Question: Given some known input values and observed outputs, determine how many possible combinations exist for the unknown inputs that would produce the same outputs.
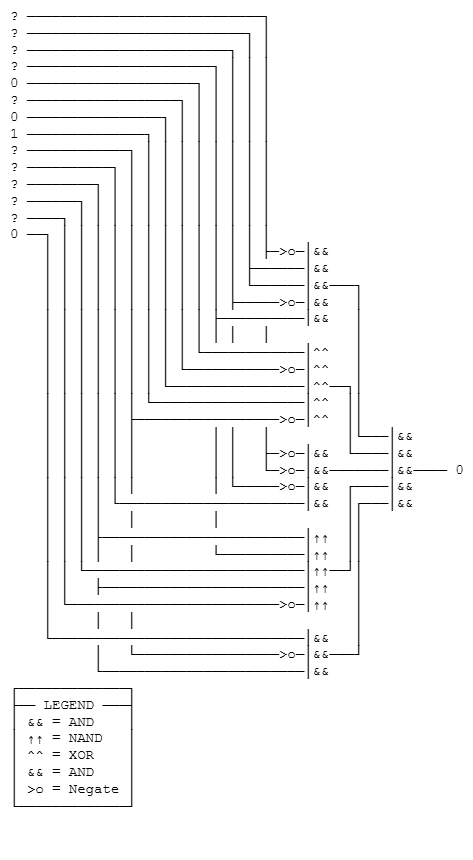
Answer: 1018